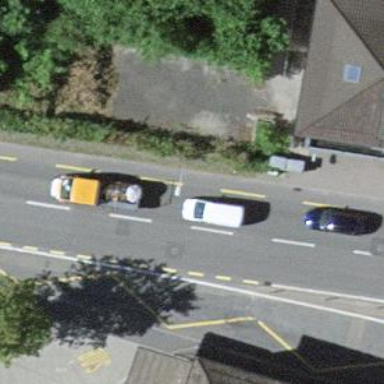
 there is soft lane designated for cyclists."